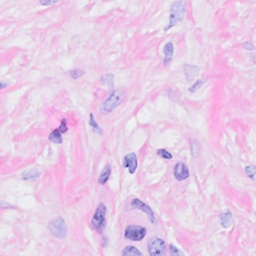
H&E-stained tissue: Breast